Interaction volume radius: 10 \u00c5
Interaction volume height: 30 \u00c5
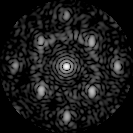
Disorder parameter: 0.4038